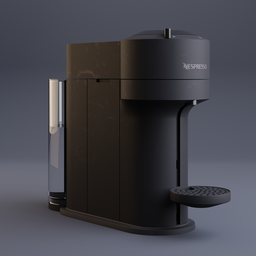
Label: appliances